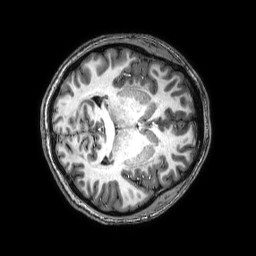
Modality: T1w
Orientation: axial
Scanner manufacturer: philips
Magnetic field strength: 3 T
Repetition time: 0.008 s
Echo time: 0.003554 s